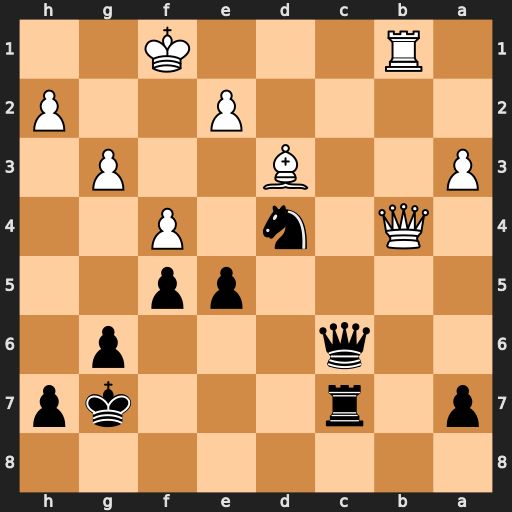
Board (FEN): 8/p1r3kp/2q3p1/4pp2/1Q1n1P2/P2B2P1/4P2P/1R3K2
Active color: b
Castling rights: -
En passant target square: -
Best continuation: Qh1+ Kf2 Qxh2+